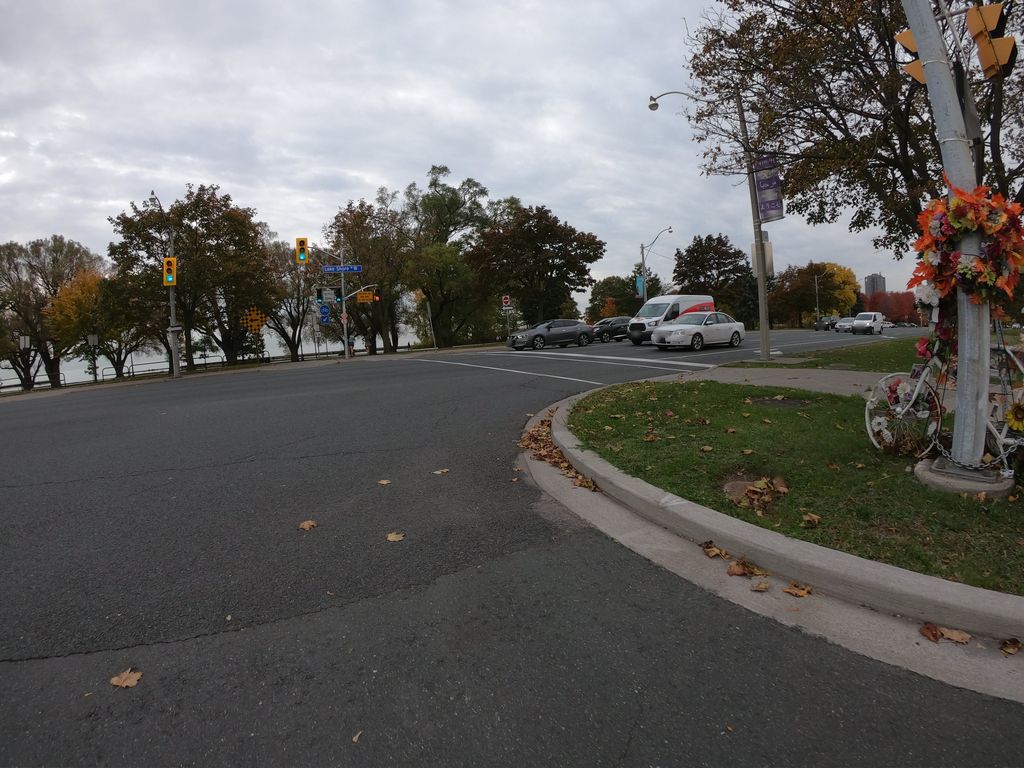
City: toronto